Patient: sex F, age 46
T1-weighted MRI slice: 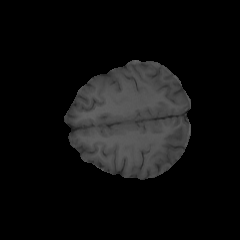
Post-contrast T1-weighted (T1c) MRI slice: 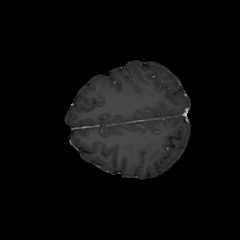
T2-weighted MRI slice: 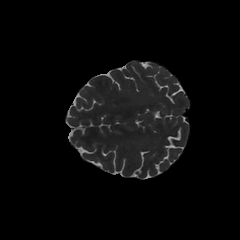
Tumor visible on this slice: no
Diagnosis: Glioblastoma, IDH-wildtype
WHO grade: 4